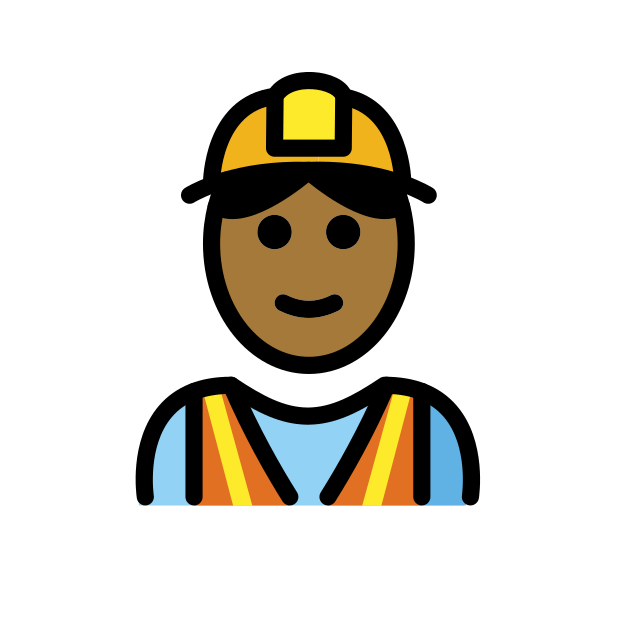
construction worker: medium-dark skin tone